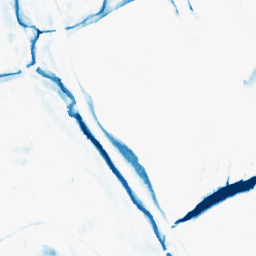
Category: morphological
Decomposition family: morphological_rect
Decomposition parameters: operation: closing
width: 10
height: 20
Upsampling method: quartic
Upsampling parameters: scale: 4
Upsampling scale: 4